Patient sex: M
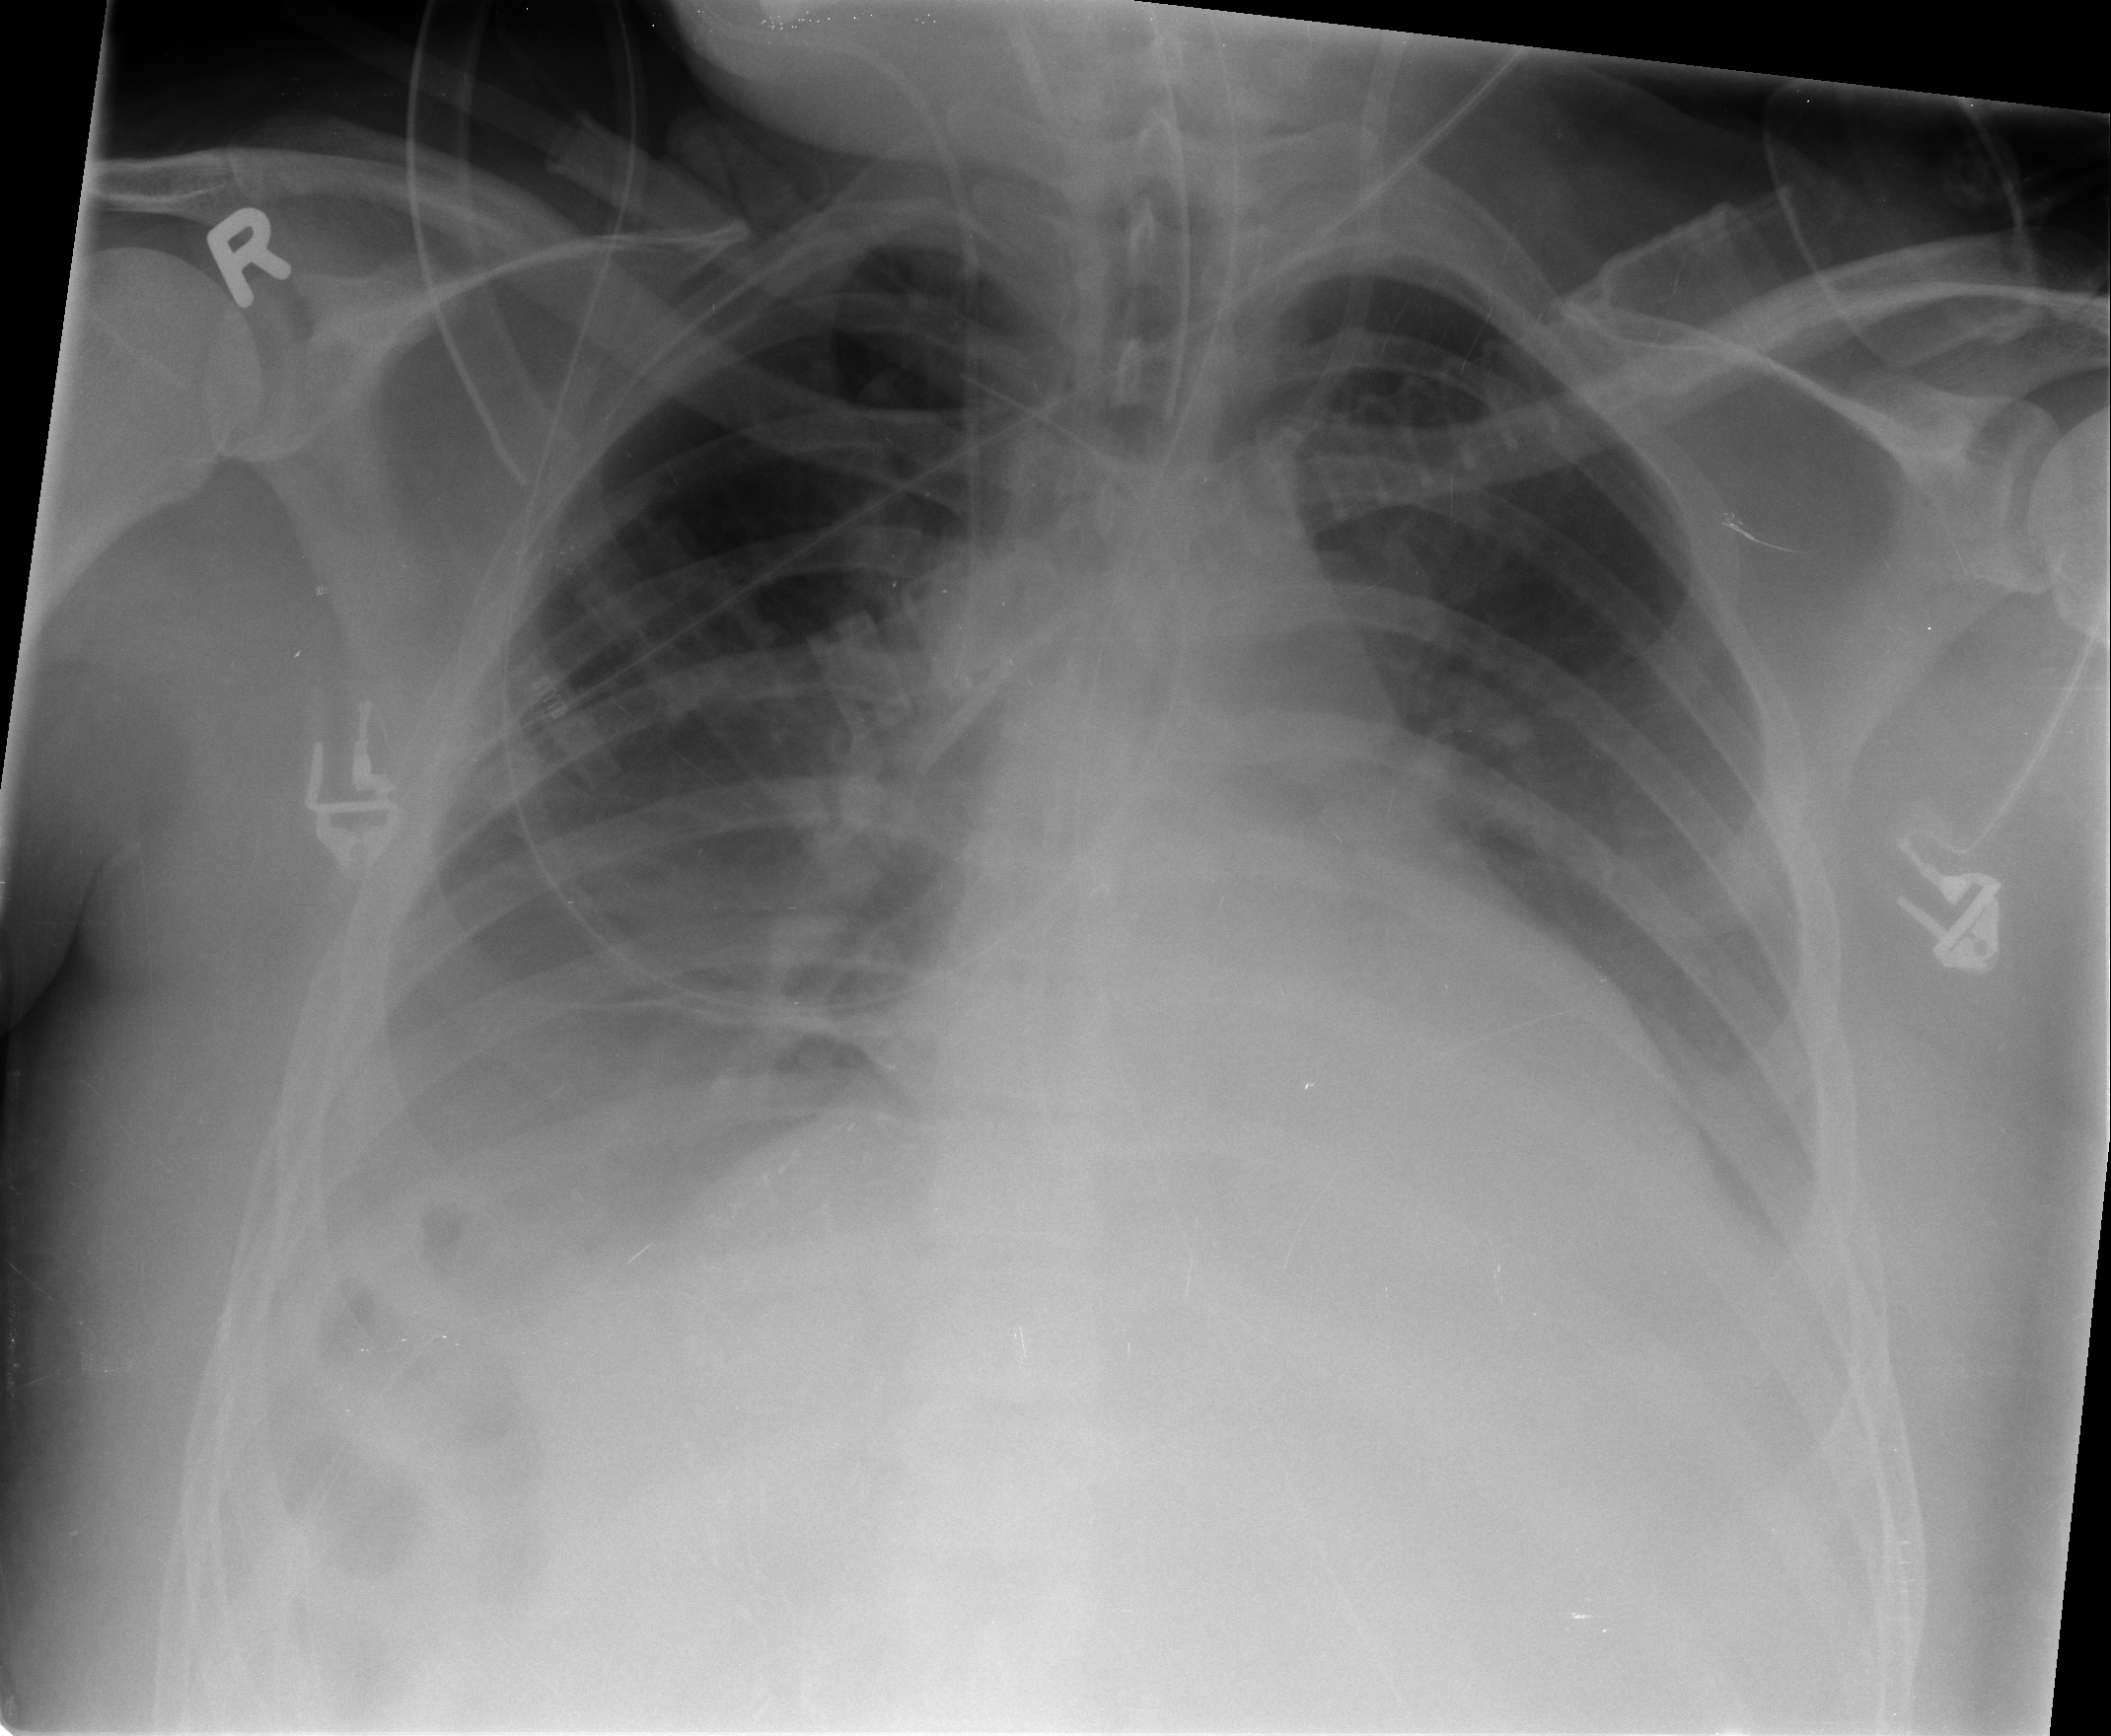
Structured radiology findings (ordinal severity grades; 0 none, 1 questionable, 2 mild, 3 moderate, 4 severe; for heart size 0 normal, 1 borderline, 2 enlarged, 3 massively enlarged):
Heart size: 0
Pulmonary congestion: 0
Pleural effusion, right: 3
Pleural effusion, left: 2
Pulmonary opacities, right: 0
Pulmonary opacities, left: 0
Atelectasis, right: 3
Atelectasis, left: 2